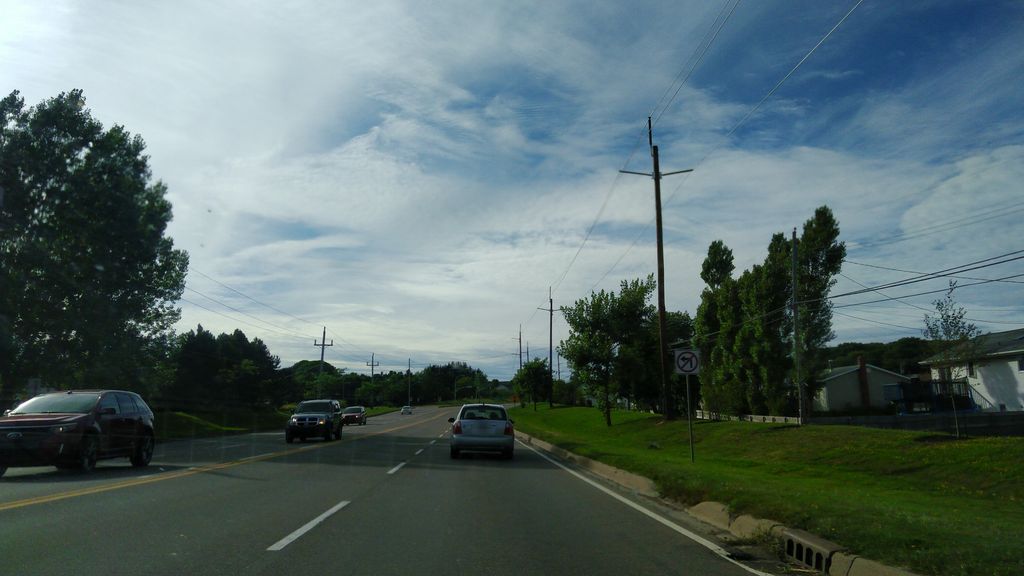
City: charlottetown